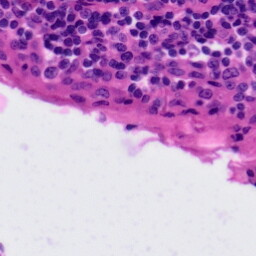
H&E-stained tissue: Tonsil